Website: apple
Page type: payment
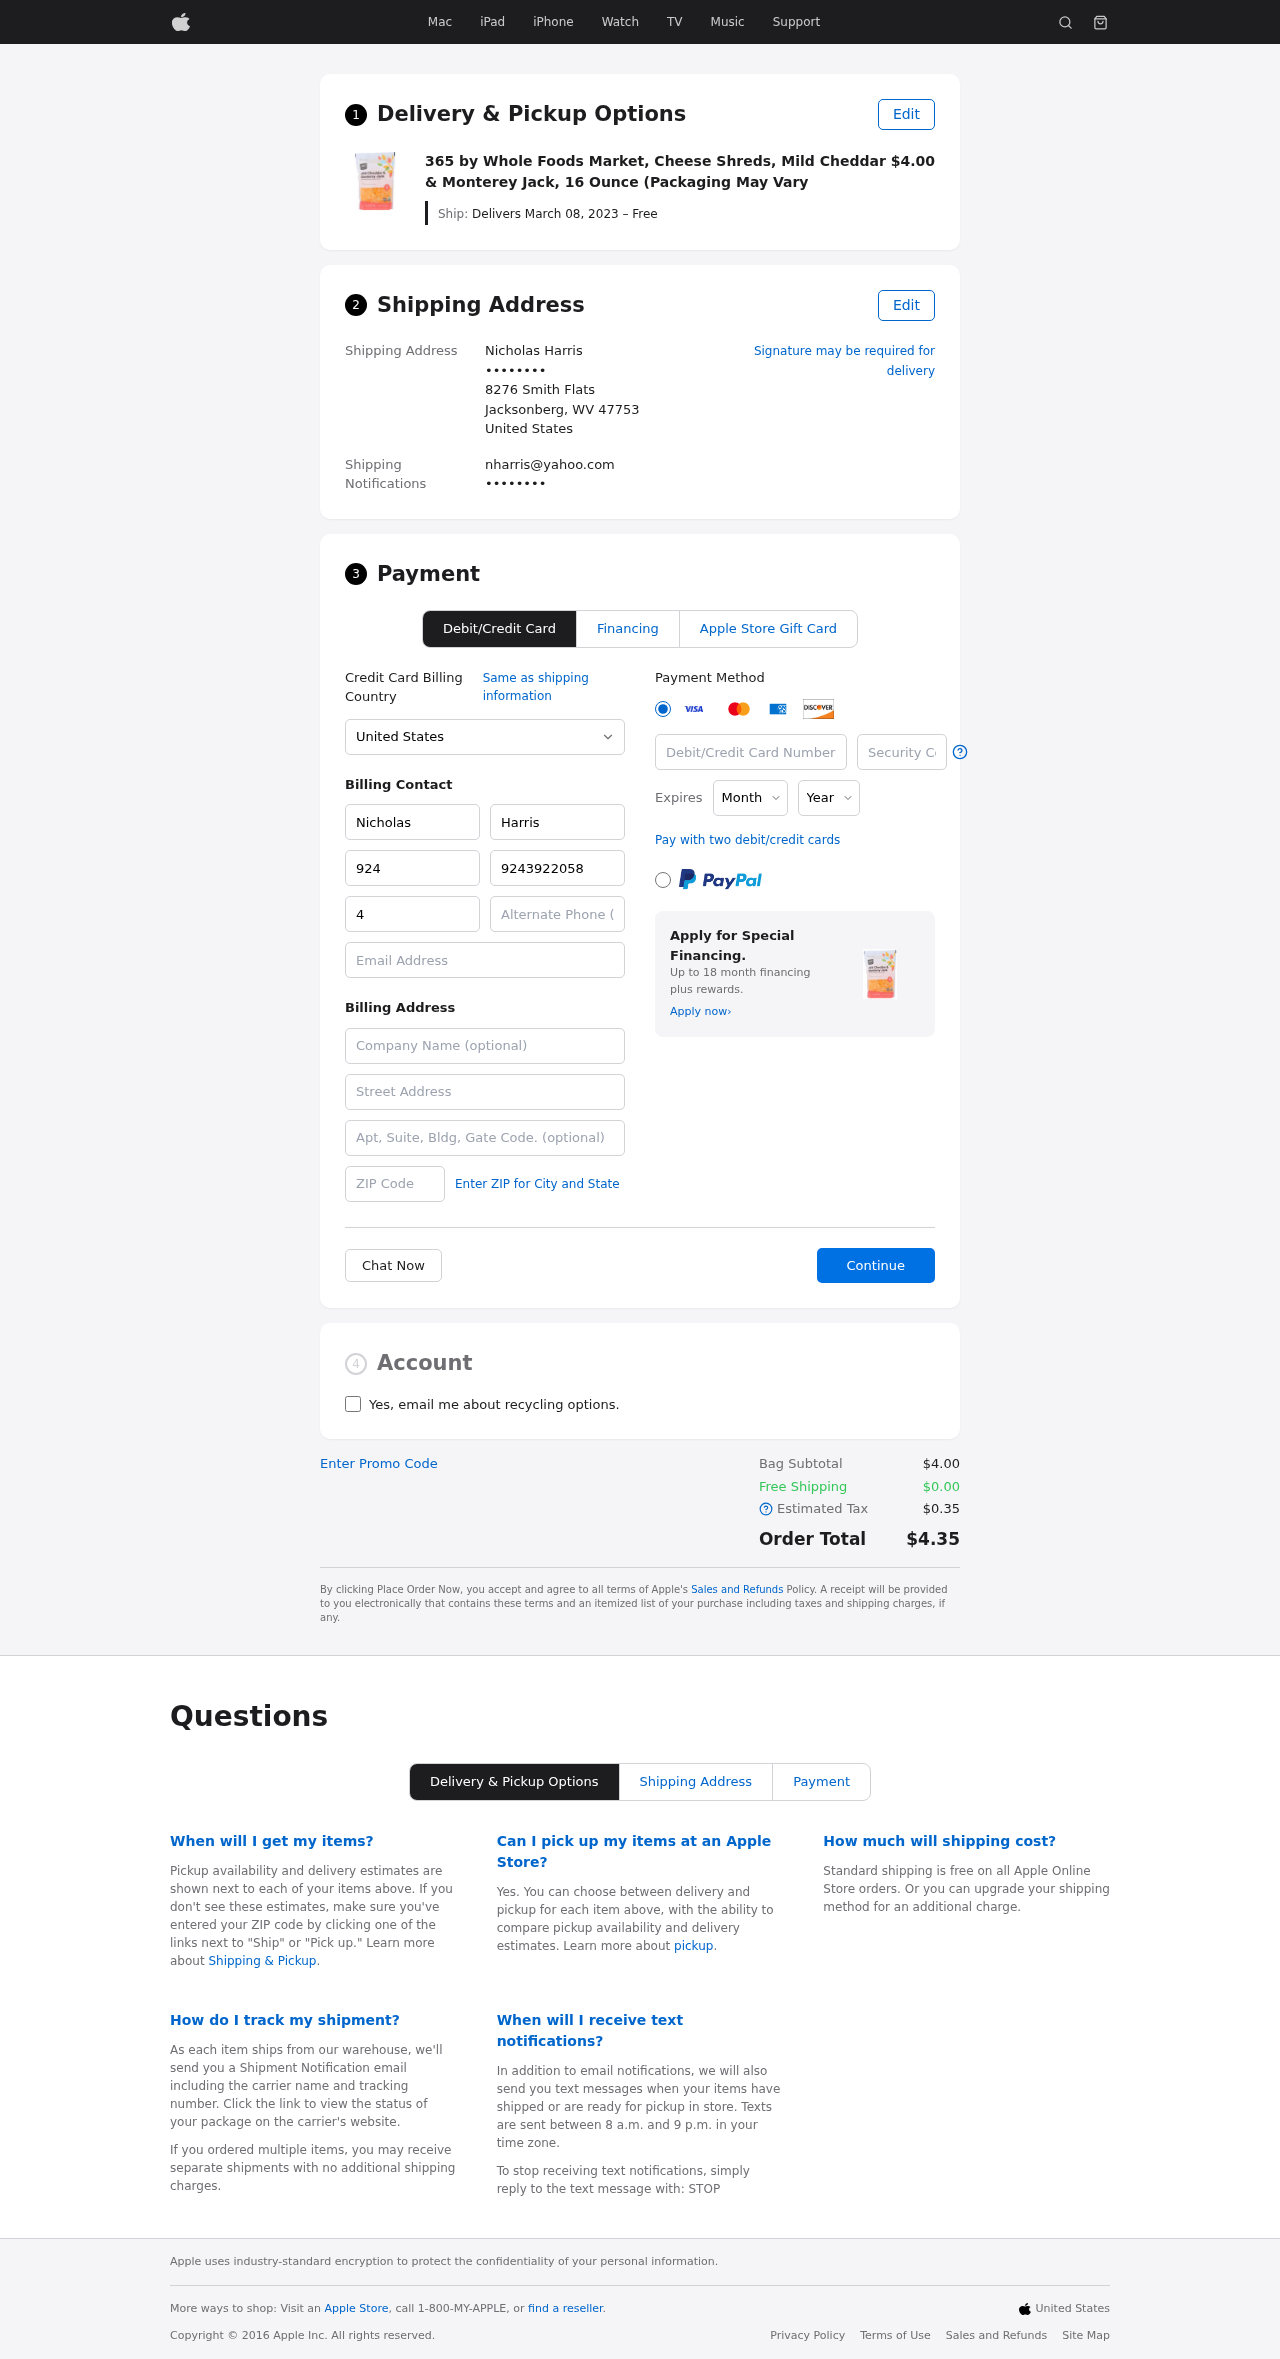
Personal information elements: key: PII_CARD_CVV
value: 3457
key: PII_CARD_EXPIRY_MONTH
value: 11
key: PII_CARD_EXPIRY_YEAR
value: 30
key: PII_CARD_NUMBER
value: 3770 4535 6043 257
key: PII_CITY_STATE_ZIP
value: Jacksonberg, WV 47753
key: PII_COMPANY
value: Kane LLC
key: PII_COUNTRY
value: United States
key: PII_EMAIL
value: nharris@yahoo.com
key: PII_EMAIL2
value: nharris@yahoo.com
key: PII_FIRSTNAME
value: Nicholas
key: PII_FULLNAME
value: Nicholas Harris
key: PII_LASTNAME
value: Harris
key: PII_PHONE3
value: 9243922058
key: PII_PHONE_ALT
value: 4179361772
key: PII_PHONE_ALT_AREA
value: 417
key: PII_PHONE_AREA
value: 924
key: PII_POSTCODE2
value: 50517
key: PII_SECURITY_CODE
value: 34287
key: PII_STREET
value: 8276 Smith Flats
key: PII_STREET2
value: Suite 626
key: PII_PHONE
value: ••••••••
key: PII_PHONE2
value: ••••••••
Product elements: key: PRODUCT1_NAME
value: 365 by Whole Foods Market, Cheese Shreds, Mild Cheddar & Monterey Jack, 16 Ounce (Packaging May Vary
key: PRODUCT1_PRICE
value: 4
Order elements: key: ORDER_DELIVERY_DATE
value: Delivers March 08, 2023 – Free
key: ORDER_SUBTOTAL
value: $4.00
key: ORDER_SHIPPING_COST
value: $0.00
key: ORDER_TAX
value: $0.35
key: ORDER_TOTAL
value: $4.35